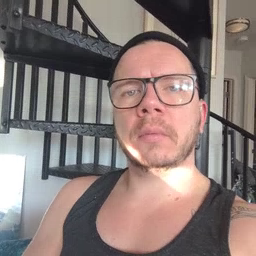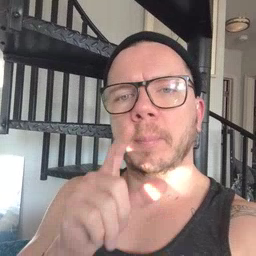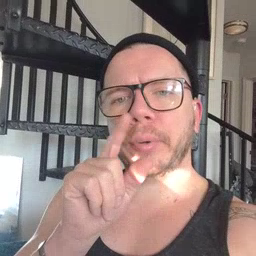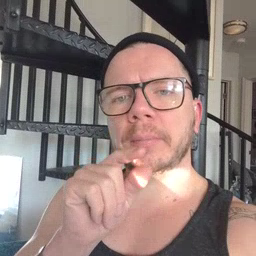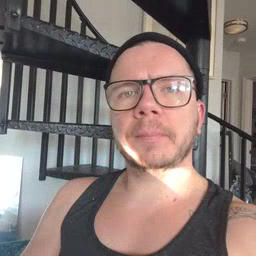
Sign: bird